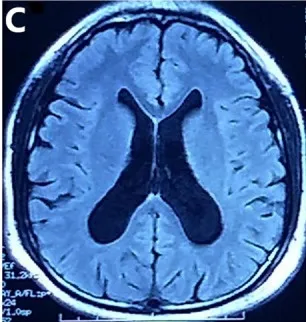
T2-weighted FLAIR MR Images obtained by magnetic resonance imaging (MRI) scans. The patient's brain MR images show the enlarged double lateral ventricles.
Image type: radiology (mri)